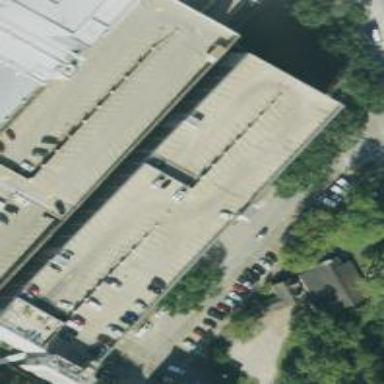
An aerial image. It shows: Multi-storey parking building.